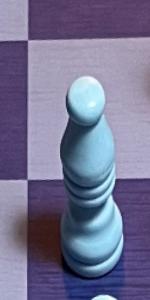
Label: Bishop_White